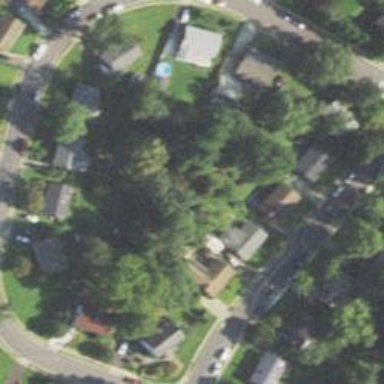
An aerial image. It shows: Residential area composed of single-family homes.